四年级 · 组合几何学
任意一个四边形的四个角剪下来，可以拼成一个周角。（）
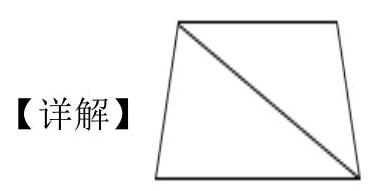
答案: 解$\sqrt{ }$

【分析】四边形可被分成 2 个三角形, 1 个三角形的内角和是 $180^{\circ}$, 依此计算出 1 个四边形的内角和, 1 周角 $=360^{\circ}$, 依此判断。

$180^{\circ} \times 2=360^{\circ}$, 即四边形的内角和是 $360^{\circ}, 1$ 周角 $=360^{\circ}$, 因此任意一个四边形的四个角剪下来, 可以拼成一个周角。

故答案为: $\sqrt{ }$

【点睛】此题考查的是四边形的内角和，以及对周角的认识，应熟练掌握四边形的内角和的计算方法。